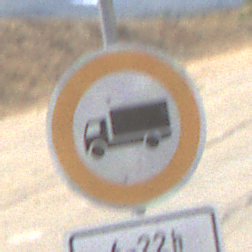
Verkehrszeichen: VerbotFuerKraftfahrzeugeUeberDreiKommaFuenfTonnen
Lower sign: ZeitangabenMitBeschraenkungAufWochentage4
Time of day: Midday
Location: Outdoor (RoadRail)
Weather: Clear
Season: Summer
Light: Natural